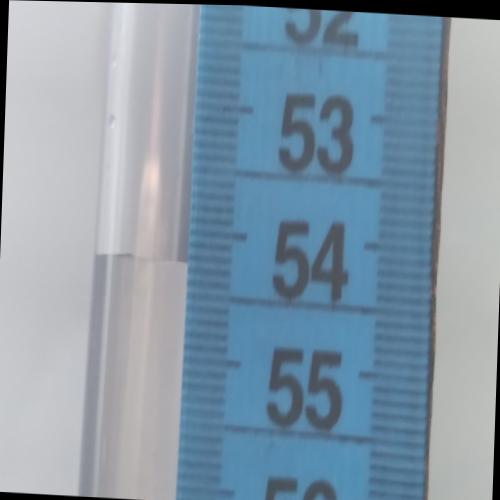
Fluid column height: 54.3 cm